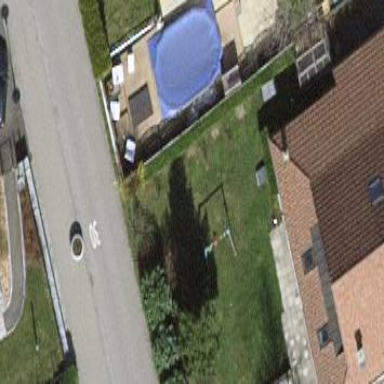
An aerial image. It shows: Swimming pool located in leisure land.